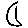
Label: moon